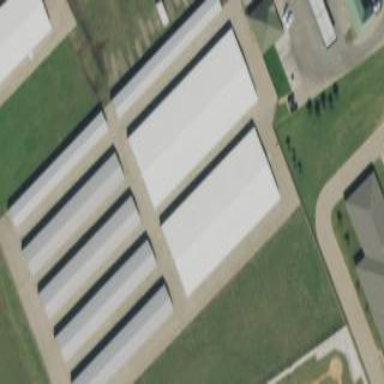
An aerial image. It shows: Warehouse building.